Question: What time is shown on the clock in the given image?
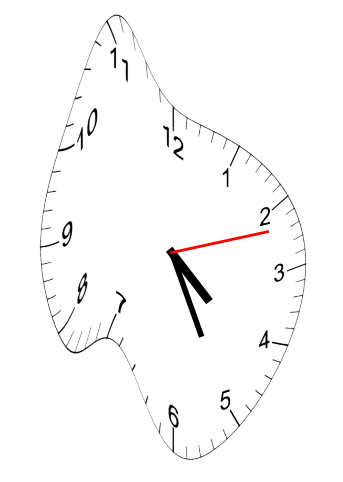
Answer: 04:25:12